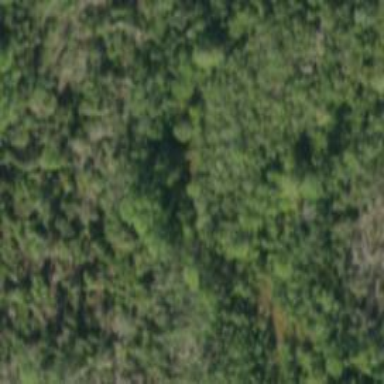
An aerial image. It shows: Patch of scrub vegetation.